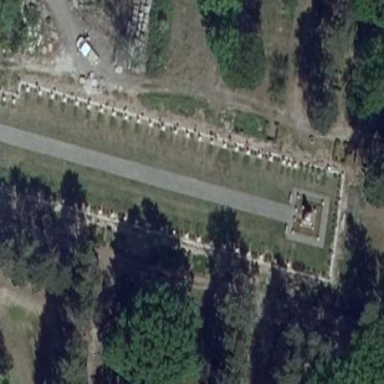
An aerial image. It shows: Metal fence surrounding historic memorial.